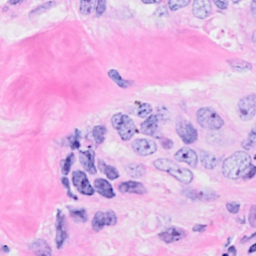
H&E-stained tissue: Breast